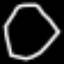
Label: octagon